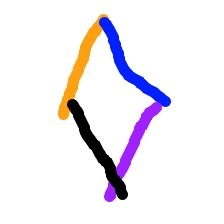
Shape: rhombus